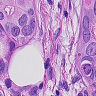
Metastatic tissue present: yes